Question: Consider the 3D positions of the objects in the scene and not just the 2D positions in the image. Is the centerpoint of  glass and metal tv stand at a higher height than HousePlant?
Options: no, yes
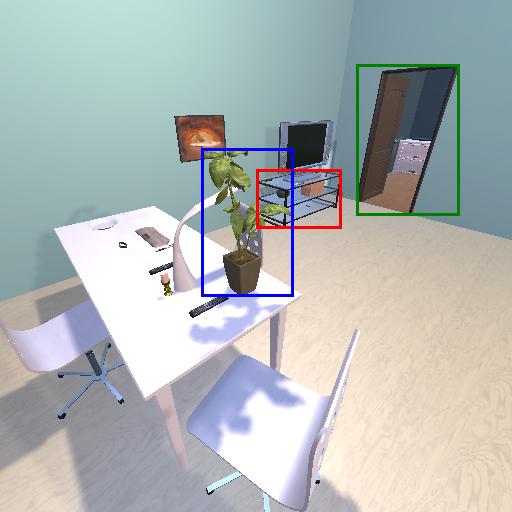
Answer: no